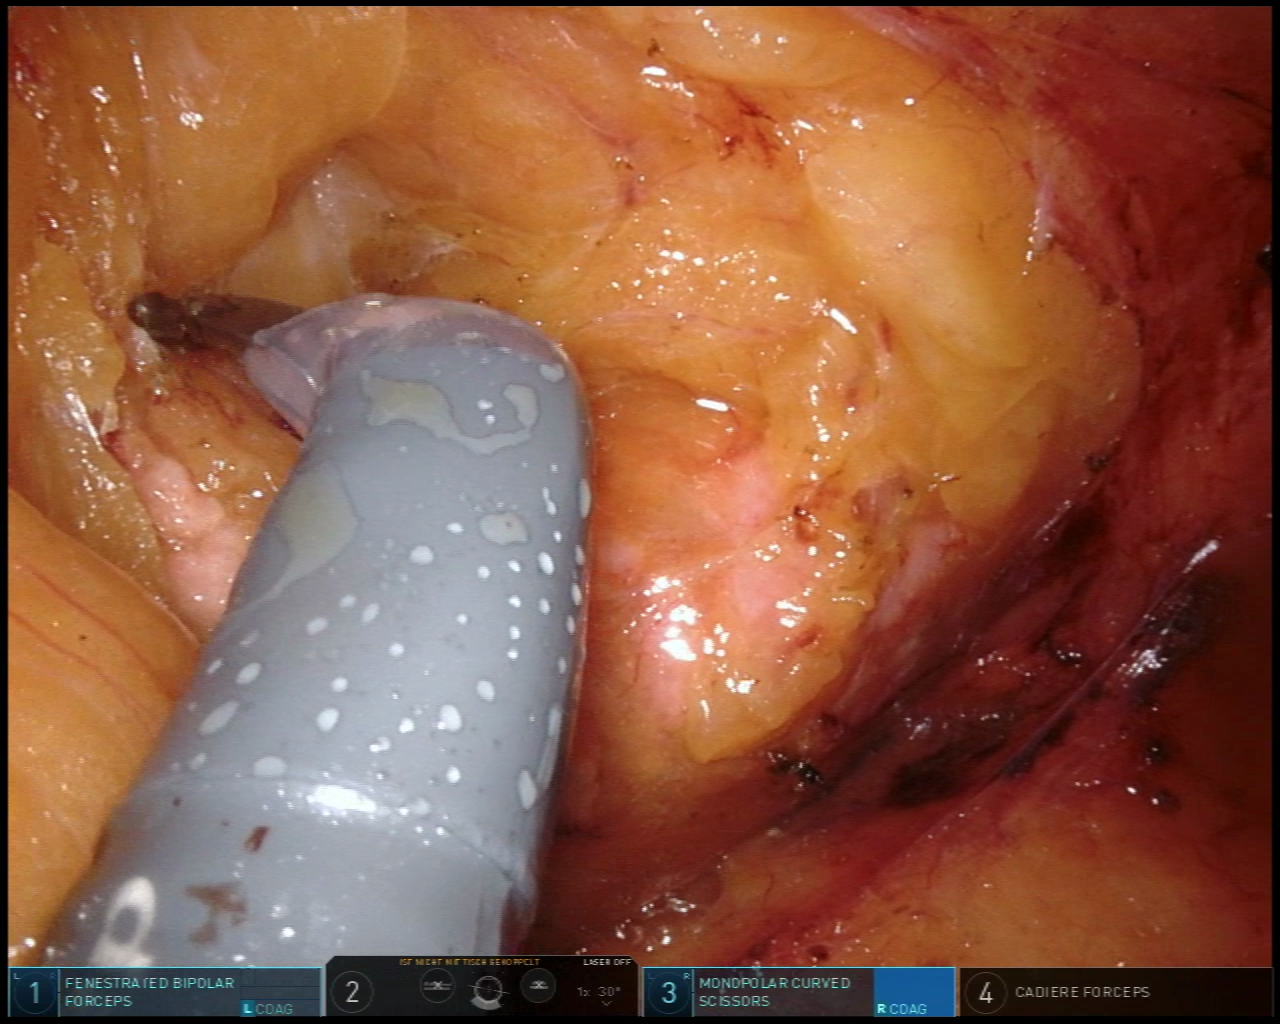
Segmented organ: pancreas
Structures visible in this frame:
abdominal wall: no
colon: no
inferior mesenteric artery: no
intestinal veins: no
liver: no
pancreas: yes
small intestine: no
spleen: no
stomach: no
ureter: no
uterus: no
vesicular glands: no